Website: bh-photo
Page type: address-validator
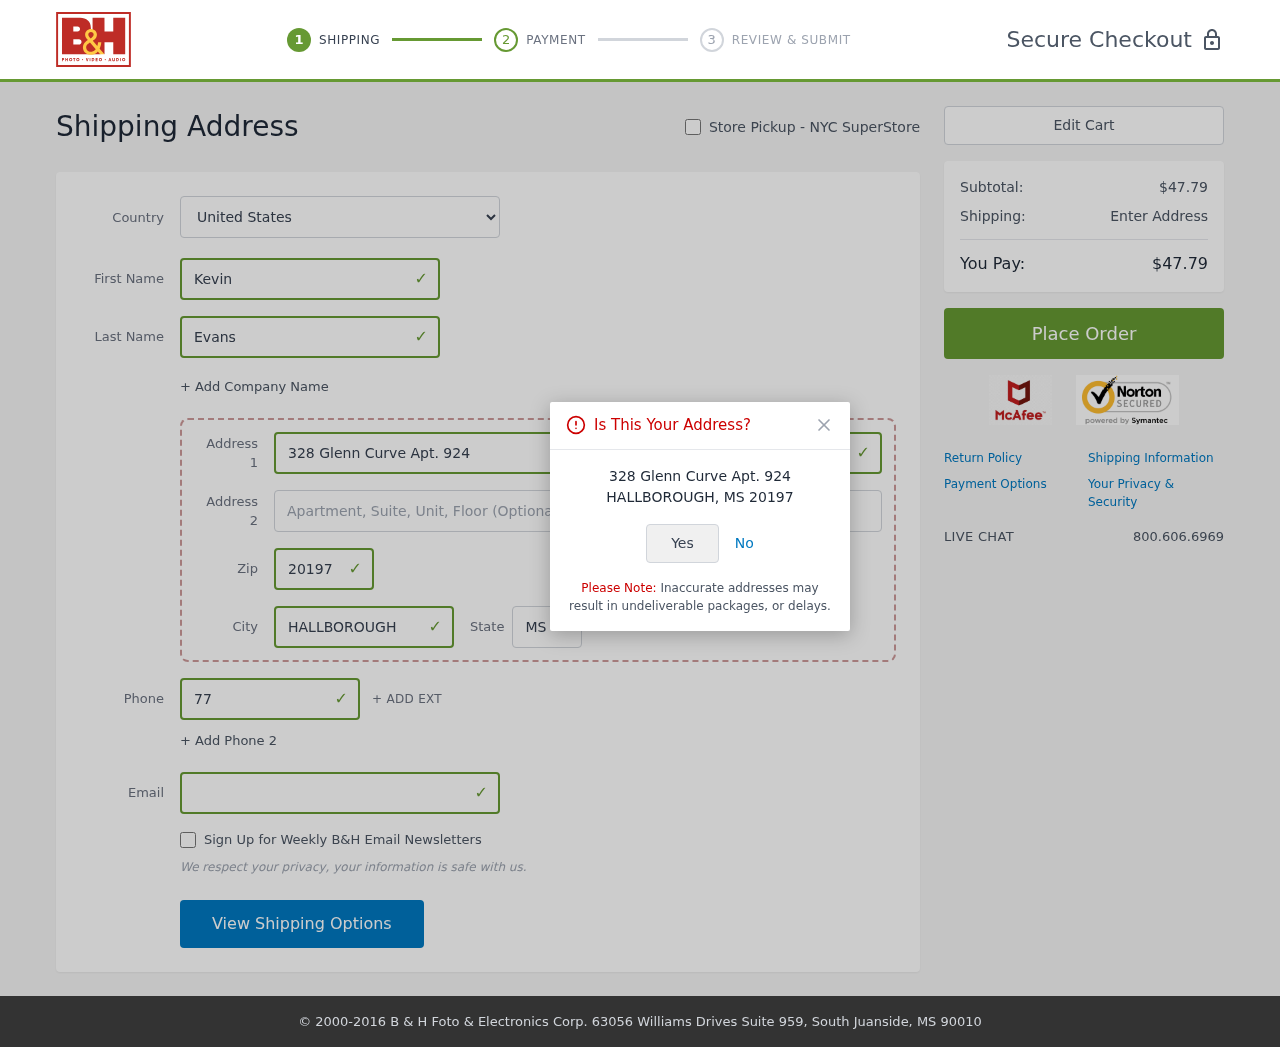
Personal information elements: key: PII_CITY
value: Hallborough
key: PII_COUNTRY
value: United States
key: PII_EMAIL
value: kevin_evans@gmail.com
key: PII_FIRSTNAME
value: Kevin
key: PII_LASTNAME
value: Evans
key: PII_PHONE
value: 7723115722
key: PII_POSTCODE
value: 20197
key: PII_STATE_ABBR
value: MS
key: PII_STREET
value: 328 Glenn Curve Apt. 924
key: PII_CITY_CONFIRM
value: HALLBOROUGH
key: PII_POSTCODE_FULL
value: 20197
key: PII_POSTCODE_NUMERIC
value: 20197
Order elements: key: ORDER_SUBTOTAL
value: $47.79
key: ORDER_TOTAL
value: $47.79